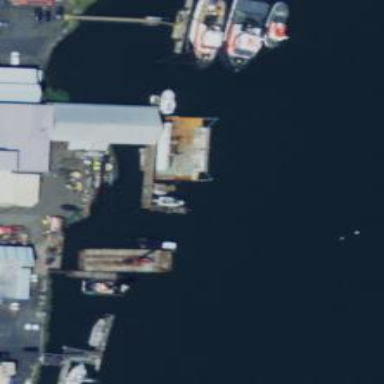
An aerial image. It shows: Man-made pier.